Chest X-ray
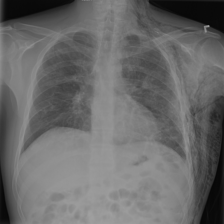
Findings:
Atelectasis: negative
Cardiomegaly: negative
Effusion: negative
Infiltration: negative
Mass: negative
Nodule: negative
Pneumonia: negative
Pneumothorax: negative
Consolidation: negative
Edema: negative
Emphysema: negative
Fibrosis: negative
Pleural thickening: negative
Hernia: negative